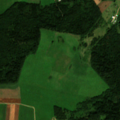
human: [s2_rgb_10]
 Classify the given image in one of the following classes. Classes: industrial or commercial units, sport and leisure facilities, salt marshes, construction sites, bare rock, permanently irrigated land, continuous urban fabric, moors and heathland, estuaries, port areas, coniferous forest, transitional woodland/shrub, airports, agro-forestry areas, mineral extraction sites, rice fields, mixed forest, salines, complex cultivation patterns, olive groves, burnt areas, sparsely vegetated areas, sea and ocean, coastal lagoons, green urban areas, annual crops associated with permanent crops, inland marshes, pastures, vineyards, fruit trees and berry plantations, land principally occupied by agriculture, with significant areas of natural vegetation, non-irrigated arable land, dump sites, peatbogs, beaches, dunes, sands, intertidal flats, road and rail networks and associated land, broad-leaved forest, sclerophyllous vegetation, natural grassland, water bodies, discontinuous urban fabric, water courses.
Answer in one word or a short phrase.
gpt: non-irrigated arable land, pastures, complex cultivation patterns, land principally occupied by agriculture, with significant areas of natural vegetation, coniferous forest, mixed forest